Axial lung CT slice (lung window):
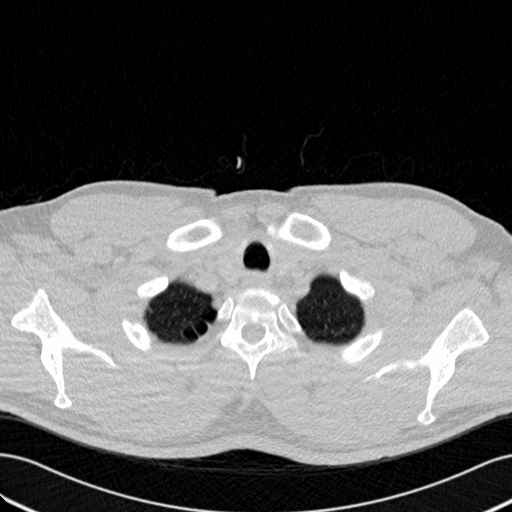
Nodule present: no